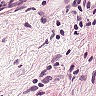
Metastatic tissue present: no